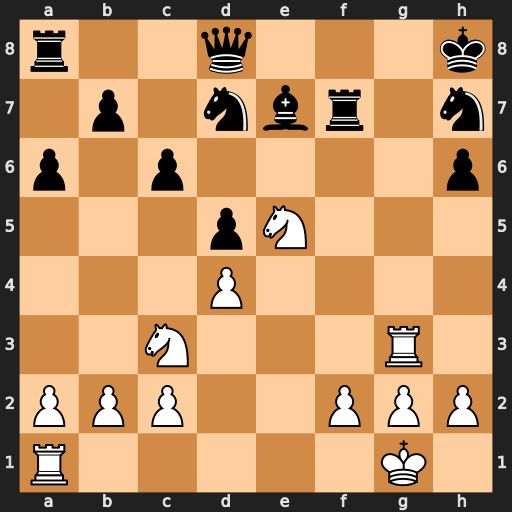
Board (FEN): r2q3k/1p1nbr1n/p1p4p/3pN3/3P4/2N3R1/PPP2PPP/R5K1
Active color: w
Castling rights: -
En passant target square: -
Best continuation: Nxf7#